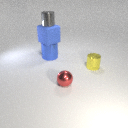
small red metal sphere to the right of large blue metal cylinder